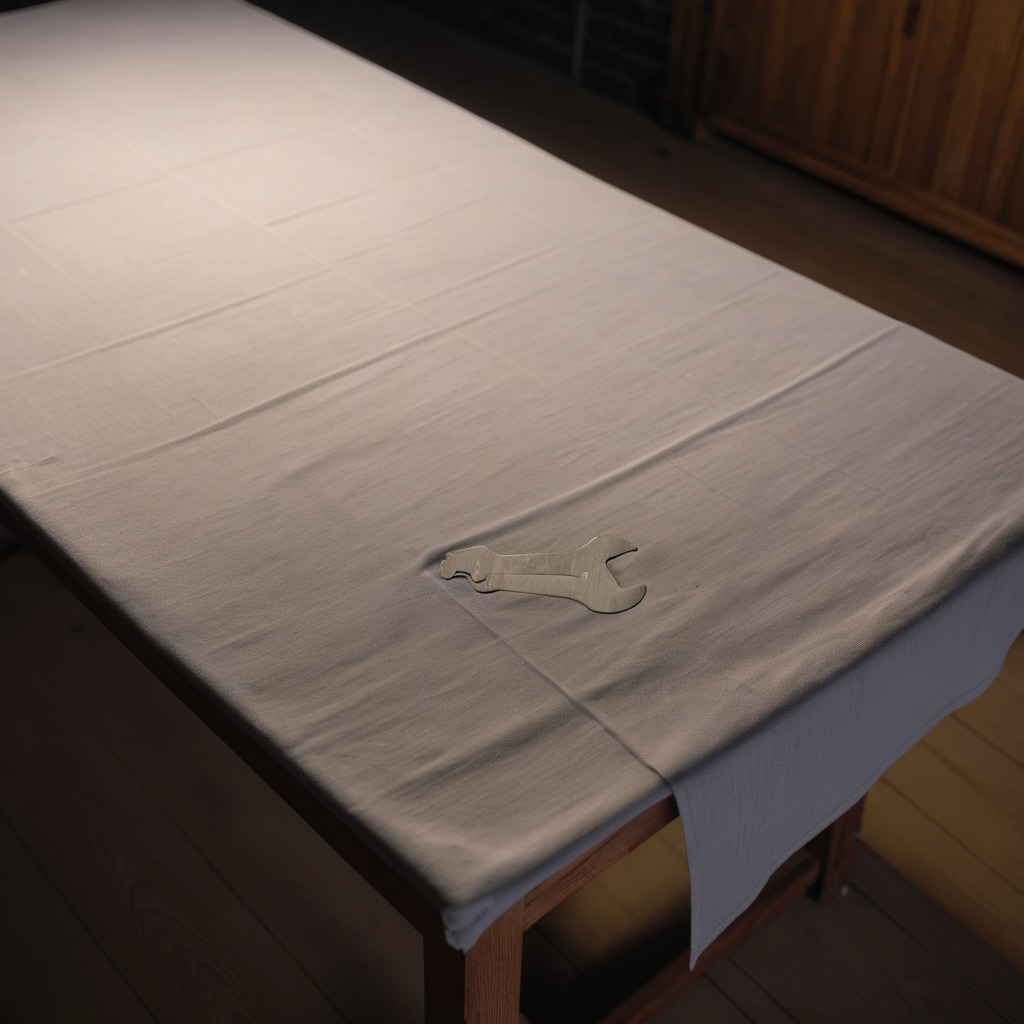
A wrench lies on the wooden table.